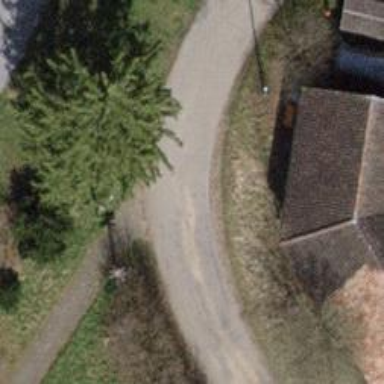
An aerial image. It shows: Brown bench in the vicinity.